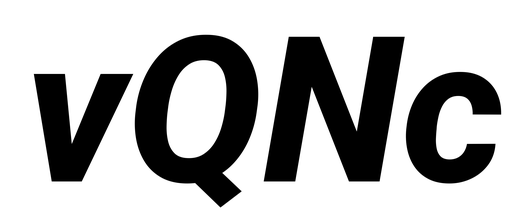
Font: Roboto-Italic_ExtraBold_Italic